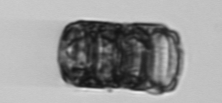
Label: Paralia_sulcata